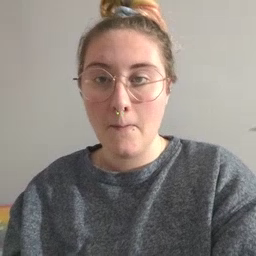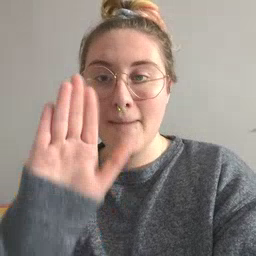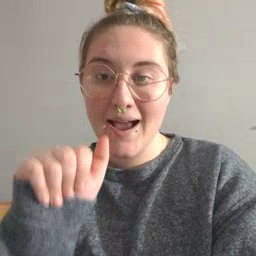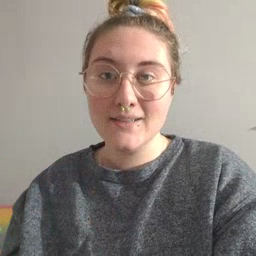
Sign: bye